Question: Ok, so I'm taking on the age old task of creating a table that has a scrollable body with a fixed head, and I've written what seems like, to me, something that should work. Before I go into the problem, here's my code, along with a <URL> example of it.
Html:
'''
<table class="table-scrollable" id="test">
<thead>
<tr>
<th>Heading One</th>
<th>Heading Two</th>
<th>Heading Three</th>
</tr>
</thead>
<tbody>
<tr>
<td>One</td>
<td>Two (and some extra long content to make the columns off)</td>
<td>Three</td>
</tr>
<tr>
<td>One</td>
<td>Two</td>
<td>Three</td>
</tr>
<tr>
<td>One</td>
<td>Two</td>
<td>Three</td>
</tr>
<tr>
<td>One</td>
<td>Two</td>
<td>Three</td>
</tr>
<tr>
<td>One</td>
<td>Two</td>
<td>Three</td>
</tr>
<tr>
<td>One</td>
<td>Two</td>
<td>Three</td>
</tr>
<tr>
<td>One</td>
<td>Two</td>
<td>Three</td>
</tr>
<tr>
<td>One</td>
<td>Two</td>
<td>Three</td>
</tr>
</tbody>
</table>
'''
Javascript (with JQuery)
'''
$('table.table-scrollable').each(function () {
$(this).before($('<div></div>').prop('class', $(this).prop('class')).prop('id', 'div_' + $(this).prop('id')));
var newDiv = $('#div_' + $(this).prop('id'));
newDiv.append($('<div></div>').prop('class', 'table-head'));
newDiv.append($('<div></div>').prop('class', 'table-body'));
newDiv.append($('<div></div>').prop('class', 'table-foot'));
newDiv.children('div.table-head').append($('<table></table>').prop('class', $(this).prop('class')).append($('<thead></thead>').html($(this).children('thead').html())).append($('<tbody></tbody>').html($(this).children('tbody').html())));
newDiv.children('div.table-body').append($('<table></table>').prop('class', $(this).prop('class')).append($('<tbody></tbody>').html($(this).children('tbody').html())));
$(this).remove();
// Now we need to set the widths of each cell in the header
var HeaderItems = newDiv.find('thead tr th');
var widths = new Array();
HeaderItems.each(function (i, element) {
// First, get the necessary width percentages
widths[i] = (($(element).width() / $(element).parent().width()) * 100) + '%';
});
var css = "";
for (var i = 0; i < widths.length; i++) {
HeaderItems.eq(i).css('width', widths[i]);
}
newDiv.children('div.table-head').find('tbody').remove();
CalculateScrollingBodyWidths(newDiv);
$(window).resize(function () {
CalculateScrollingBodyWidths(newDiv);
});
});
function CalculateScrollingBodyWidths(divTable) {
var styleId = divTable.prop('id') + '_style';
var style = $('<style></style>').prop('id', styleId);
var Headers = divTable.children('div.table-head').find('th');
var css = "";
var lastElementWidth = "";
Headers.each(function (i, element) {
css += 'div#' + divTable.prop('id') + ' div.table-body table tbody tr td:nth-child(' + (i + 1) + ') { width: ' + $(element).width() + 'px; }
';
lastElementWidth = $(element).width();
});
var pixelDiff = divTable.width() - divTable.children('div.table-body').find('tr').eq(0).width();
css += 'div#' + divTable.prop('id') + ' div.table-body table tbody tr td:last-child { width: ' + (lastElementWidth - pixelDiff) + 'px; }
';
style.html(css);
$('head style#' + styleId).remove();
$('head').append(style);
}
'''
And a small bit of CSS:
'''
div.table-scrollable div.table-body {
max-height: 100px;
overflow: auto;
}
'''
Here's an image of what it looks like in my actual project, where you can see the problem a little easier:

I have no idea why this isn't working. Even though I'm explicitly setting the width of the cell, something else is overriding what I'm telling it to do.
Do I need to set the display style on the cells to something else?
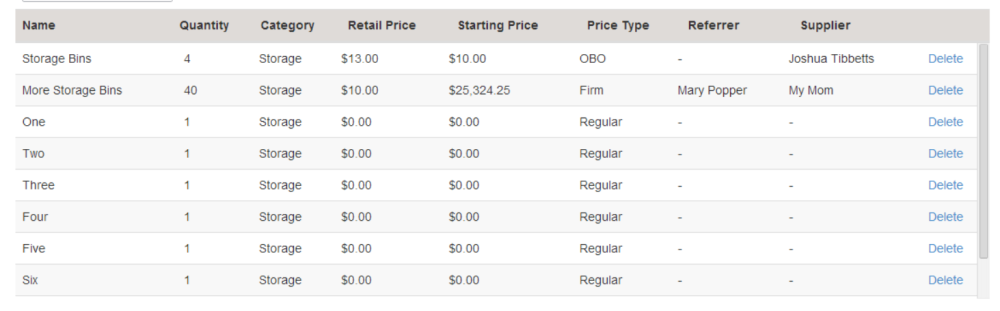
Answer: I figured it out!
All of the cells in my table had padding, which was somehow throwing off the widths that I was setting manually, even though the padding was the same for all of the cells (8px).
When I removed the padding, the cells were aligned, but they didn't look great, so I simulated padding by adding a space to the beginning and end of every cell in the table.
A better solution would be to possibly add a new column in between every column and on the ends, but I've got it where I'm ok with it for now.